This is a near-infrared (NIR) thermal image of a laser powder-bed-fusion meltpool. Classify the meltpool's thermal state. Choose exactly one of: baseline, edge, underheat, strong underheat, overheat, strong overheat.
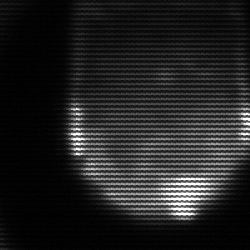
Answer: edge